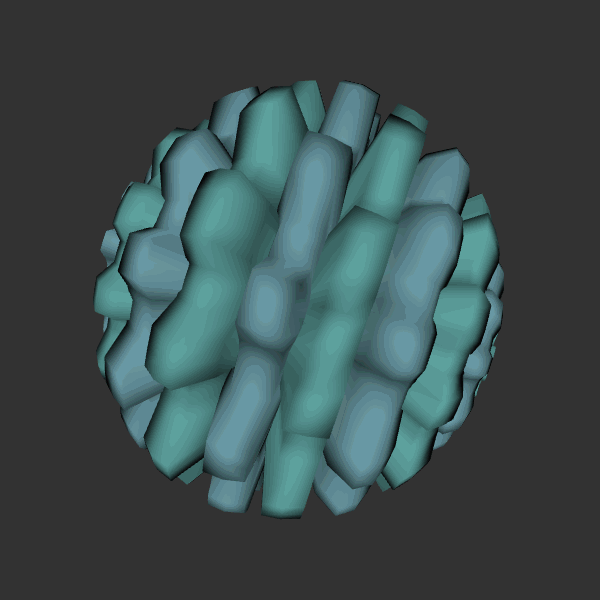
Background: dark